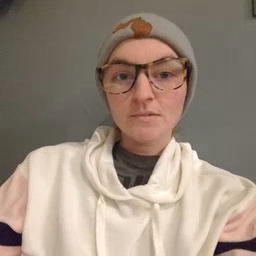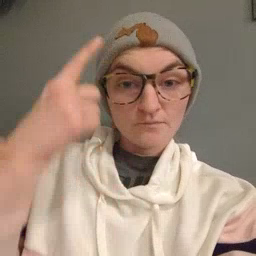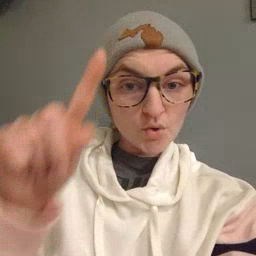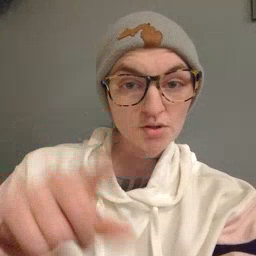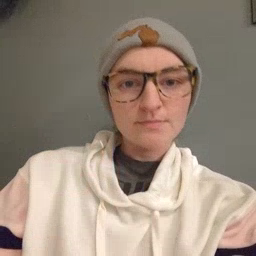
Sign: for